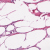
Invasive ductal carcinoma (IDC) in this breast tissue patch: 0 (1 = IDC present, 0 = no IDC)